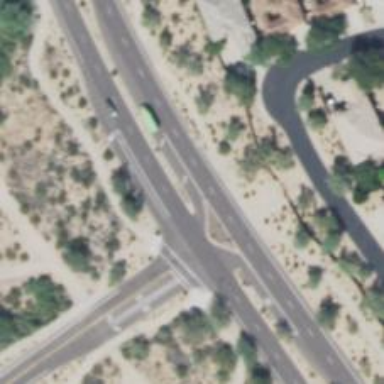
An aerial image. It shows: Secondary link road with asphalt surface.